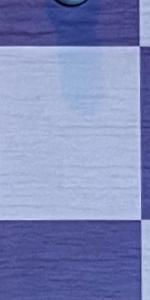
Label: Empty